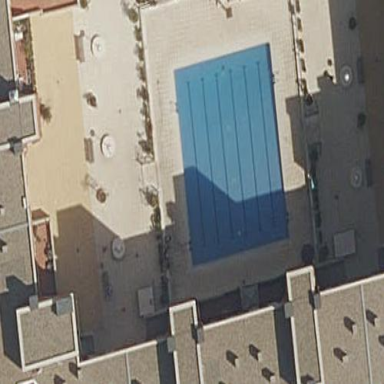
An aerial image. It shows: Swimming pool located in leisure land.